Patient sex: M
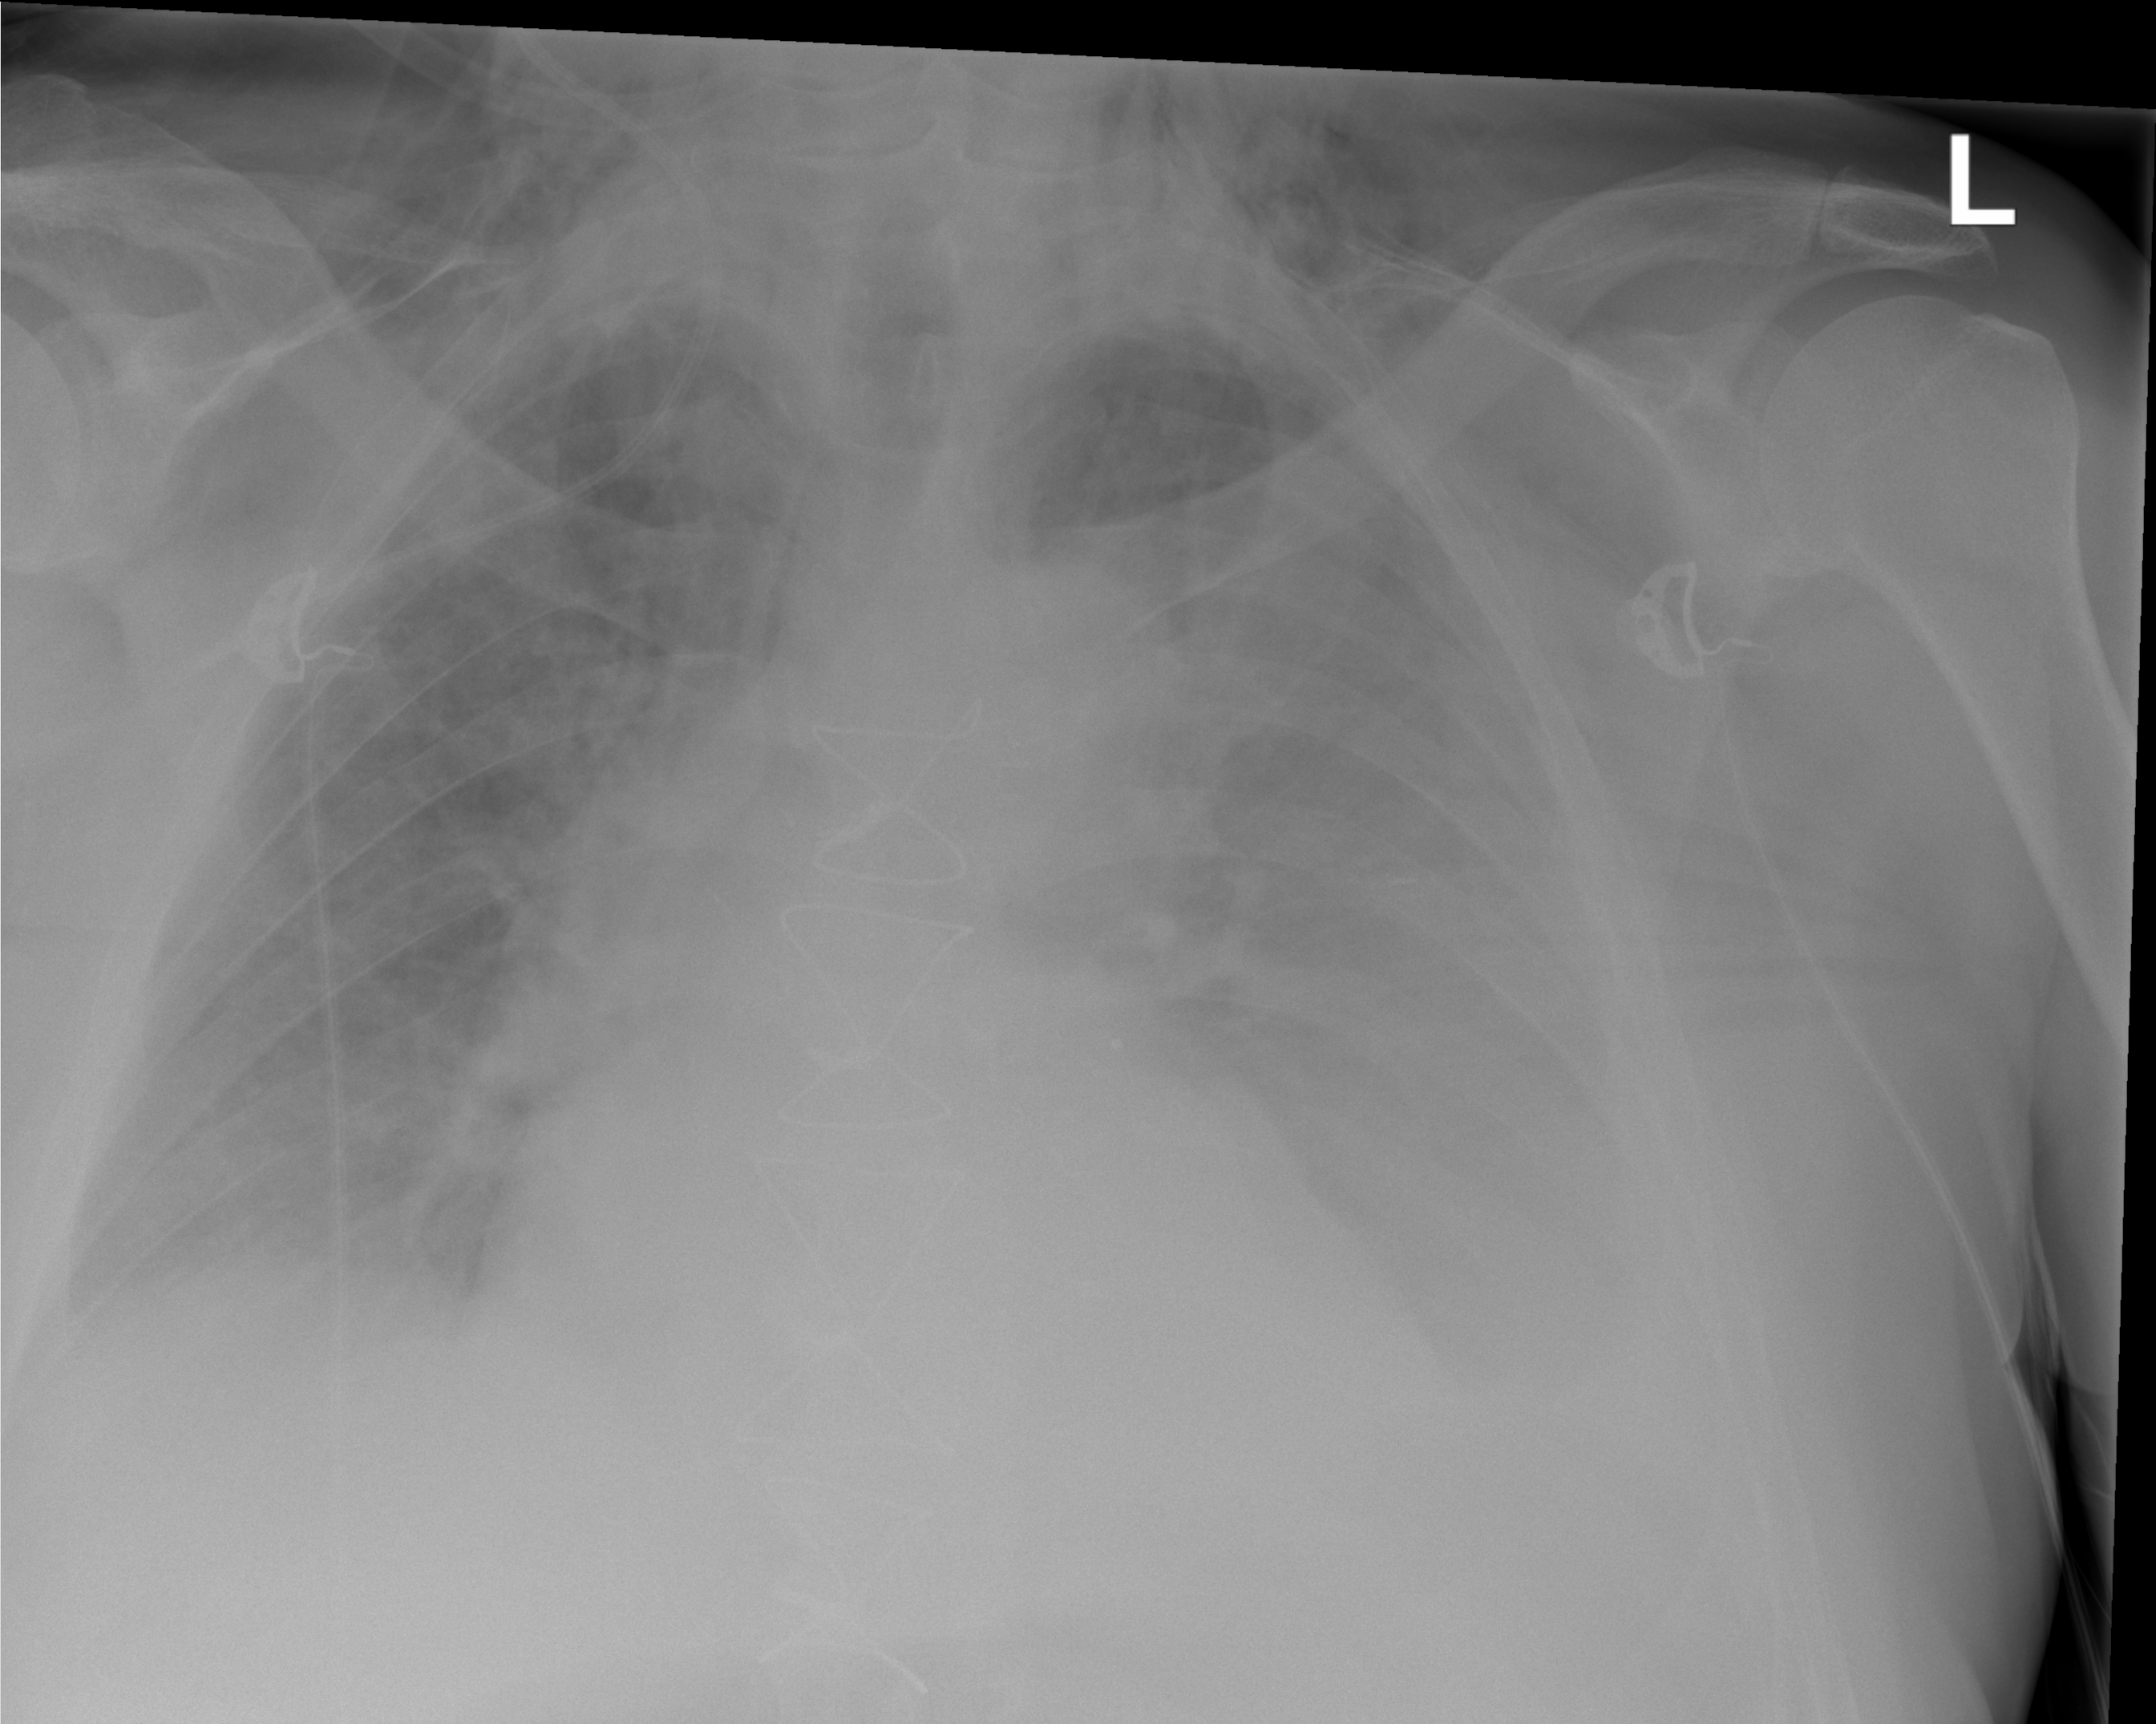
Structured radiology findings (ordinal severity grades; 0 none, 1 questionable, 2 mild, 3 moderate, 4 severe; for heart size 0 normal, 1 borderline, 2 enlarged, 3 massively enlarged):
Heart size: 0
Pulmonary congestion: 2
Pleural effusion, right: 2
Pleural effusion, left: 3
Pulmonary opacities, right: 0
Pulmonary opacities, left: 1
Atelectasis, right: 2
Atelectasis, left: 2